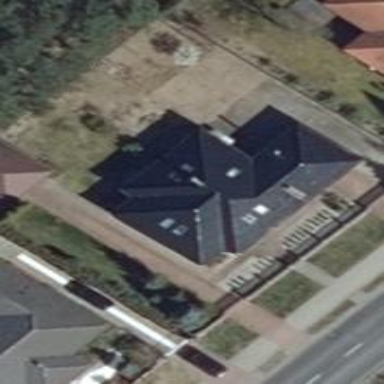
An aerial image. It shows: Residential building.